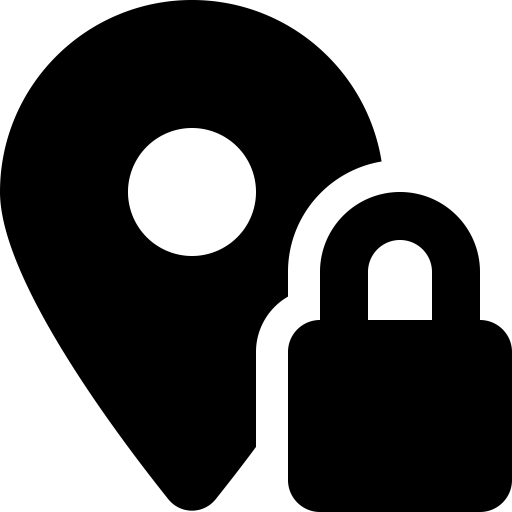
Tags: icon, FontAwesome, fa-icon, solid, location, pin, lock